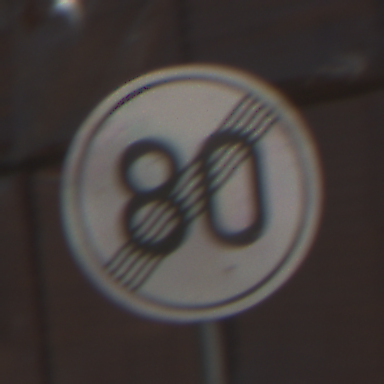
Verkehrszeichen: EndeGeschwindigkeit80
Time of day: MorningAfternoon
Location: Outdoor (Nature)
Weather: Clear
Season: Summer
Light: Natural